Aerial crown-view tile of a tropical tree (Barro Colorado Island, Panama), acquired 20250818:
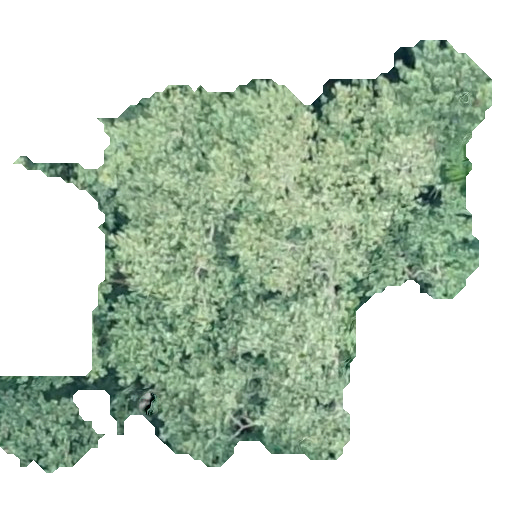
Species: Hieronyma alchorneoides
GBIF accepted scientific name: Hieronyma alchorneoides
Crown area: 181.005 m²